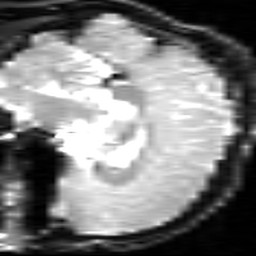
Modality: inplaneT2
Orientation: sagittal
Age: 20
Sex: male